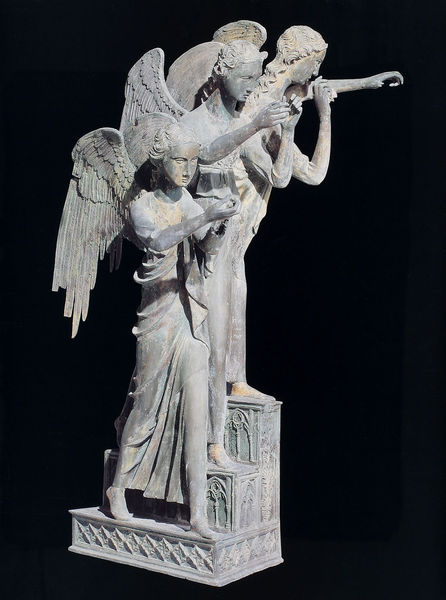
Titel: Orvieto, Dom, Fassadenschmuck
Künstler: Lorenzo Maitani
Standort: Orvieto, Dom (EU - I - Umbrien)
Schlagwörter: flügel, gruppe, frauen, fenster, frankreich, frau, weiss, blick, ornament, arme, falten, federn, gesicht, sockel, stehen, stein, hände, figur, gewand, haare, drei, gewänder, gotik, locken, engel, skulptur, statue, beine, relief, füße, farbe, zehenspitzen, treppe, stufen, plastik, zeigen, helm, gotisch, spitzbogen, ausgestreckt, erhoben, fassung, maßwerk, figurengruppe, verkündung, häne, vollplastik, engelflügel, engelgruppe